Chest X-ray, PA view. Patient: 62 years old, sex M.
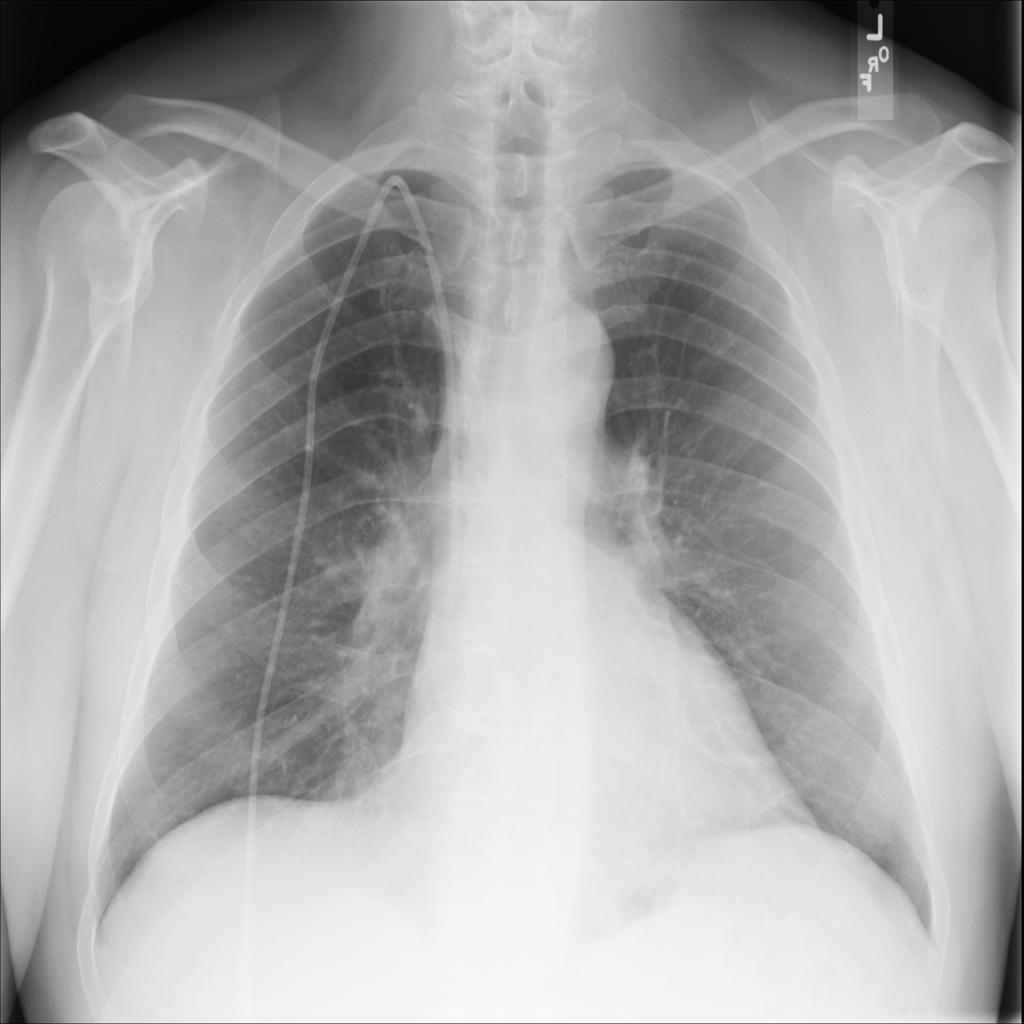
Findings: No Finding